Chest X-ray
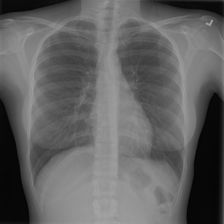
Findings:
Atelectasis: negative
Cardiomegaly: negative
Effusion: negative
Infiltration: negative
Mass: negative
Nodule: negative
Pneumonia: negative
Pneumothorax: negative
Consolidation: negative
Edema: negative
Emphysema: negative
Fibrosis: negative
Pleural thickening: negative
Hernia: negative